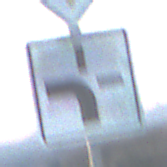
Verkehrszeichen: VerlaufVorfahrtsstrasse1
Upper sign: Vorfahrtsstrasse
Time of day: SunriseSunset
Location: Outdoor (Nature)
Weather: Clear
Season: NotSpecified
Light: Natural